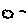
Label: cloud